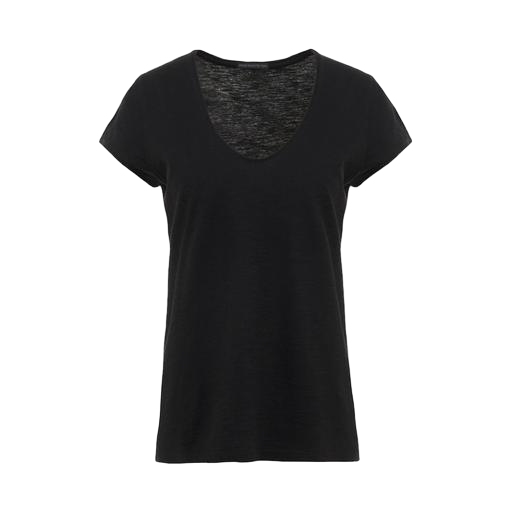
black superfine v-neck tee, black slub v-neck tee, black deep-v tee, white background